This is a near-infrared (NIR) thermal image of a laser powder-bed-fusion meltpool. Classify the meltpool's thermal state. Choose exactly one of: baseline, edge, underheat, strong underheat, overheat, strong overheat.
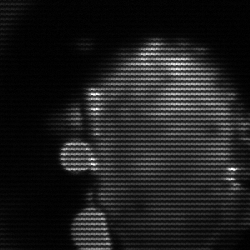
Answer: baseline